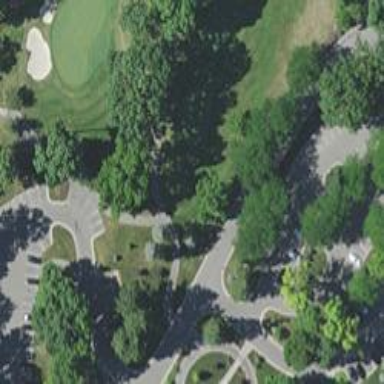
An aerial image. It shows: Pathway for golfing.